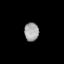
Tissue: lung
Cell type: Myeloid cells
Senescence score: 0.186
Nuclear area (px): 259
Mean DAPI intensity: 162.104